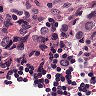
Metastatic tissue present: yes